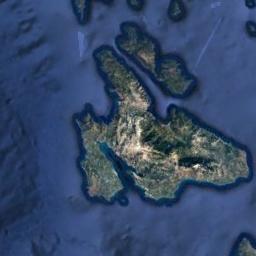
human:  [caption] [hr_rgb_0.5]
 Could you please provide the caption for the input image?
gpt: The archipelago with rugged terrain is surrounded by light blue waters .

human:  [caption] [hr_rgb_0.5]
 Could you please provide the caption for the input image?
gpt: The islands are mostly green .

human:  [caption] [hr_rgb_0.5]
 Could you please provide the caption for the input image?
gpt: There are two islands of different shapes .

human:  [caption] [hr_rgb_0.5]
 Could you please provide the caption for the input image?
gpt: On the blue sea there is a group of small islands of yellowish brown and green, With mountains with green vegetation on the island .

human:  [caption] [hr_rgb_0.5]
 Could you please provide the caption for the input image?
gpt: There are group of green islands on a blue sea .